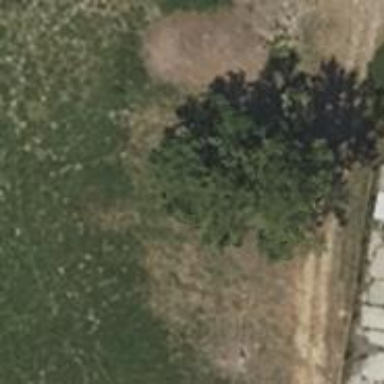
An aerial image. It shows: Deciduous tree with broadleaved leaves.